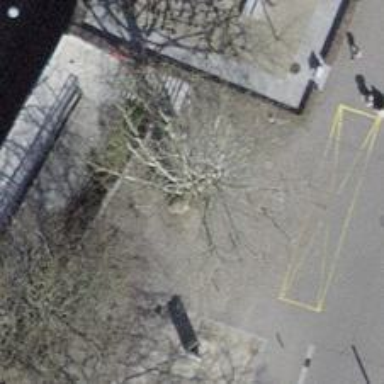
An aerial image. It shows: Bench.